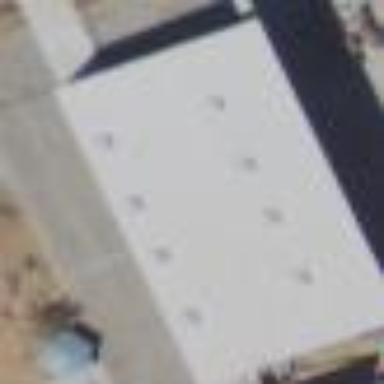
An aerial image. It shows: Hangar building at the airport.